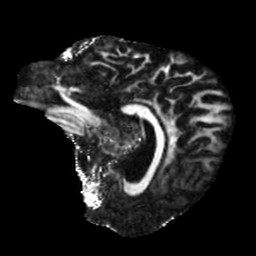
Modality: FA
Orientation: sagittal
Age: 29
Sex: male
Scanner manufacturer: siemens
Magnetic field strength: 6.98 T
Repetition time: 7.776 s
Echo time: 0.076 s